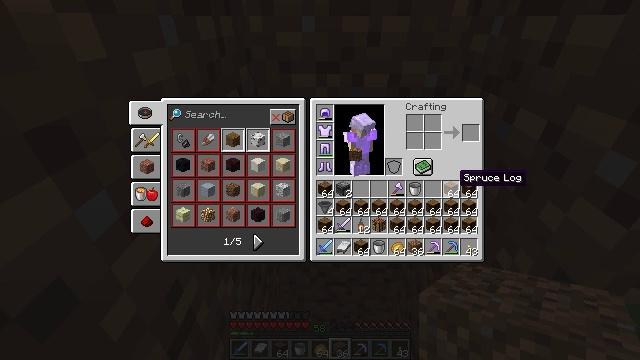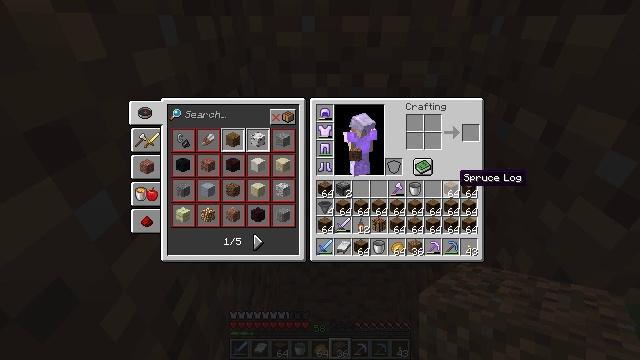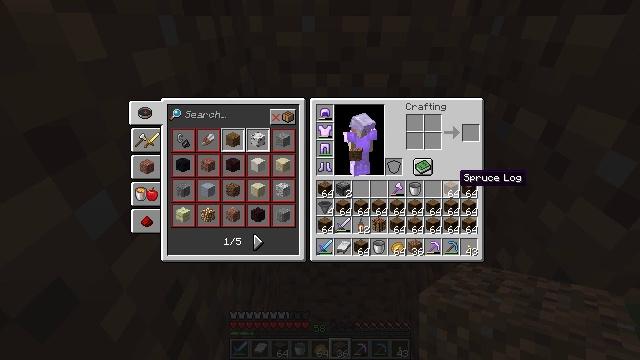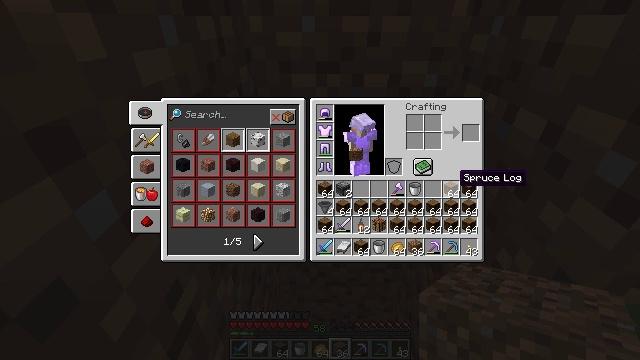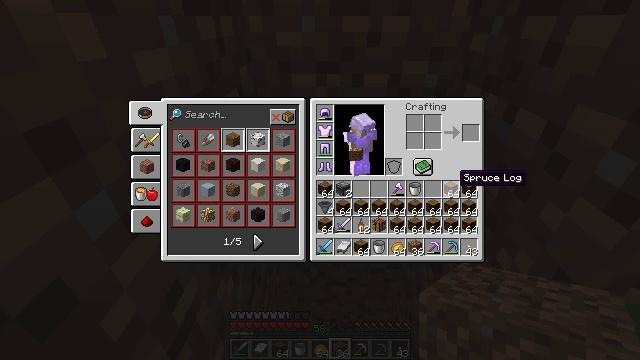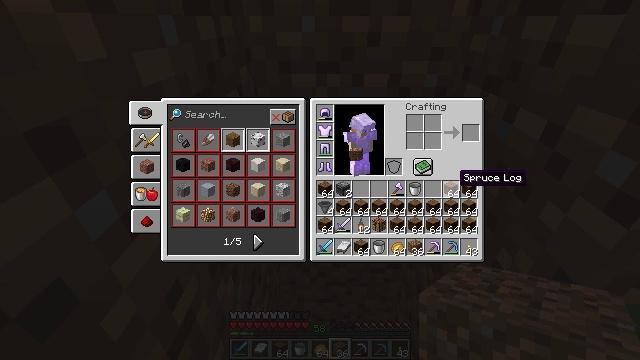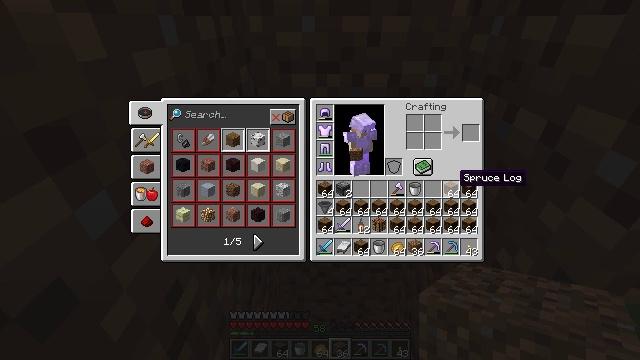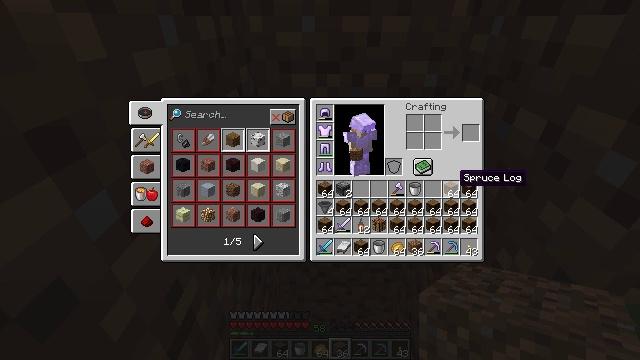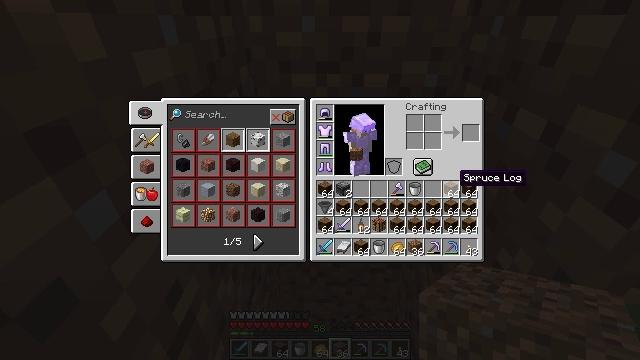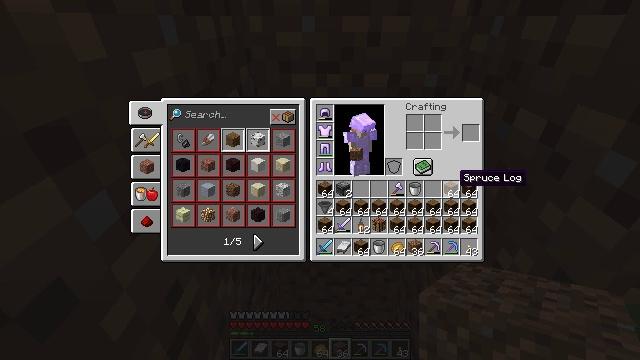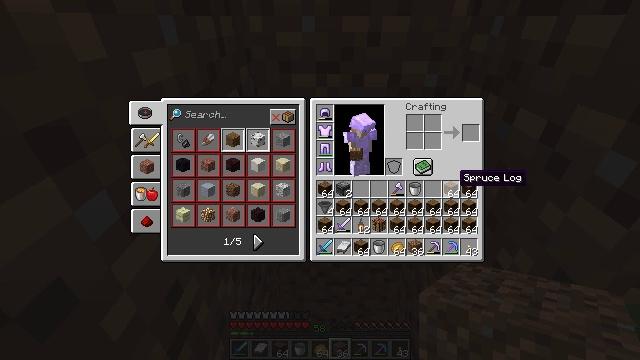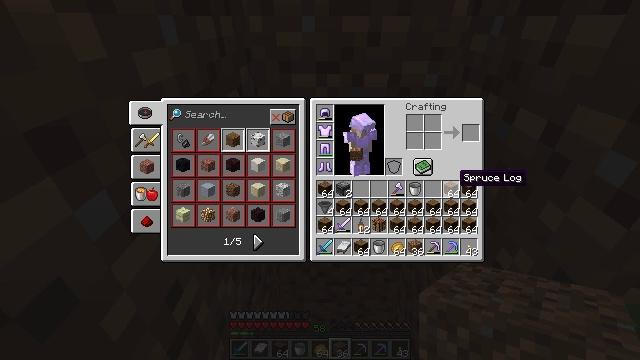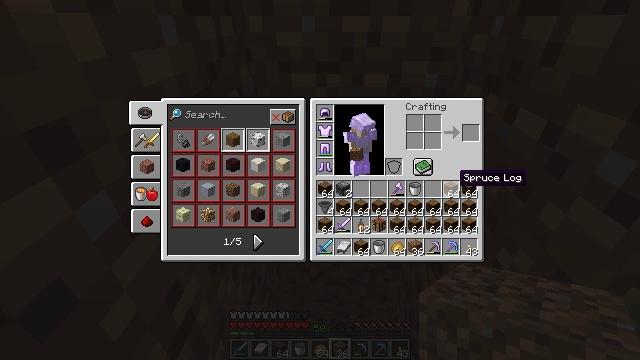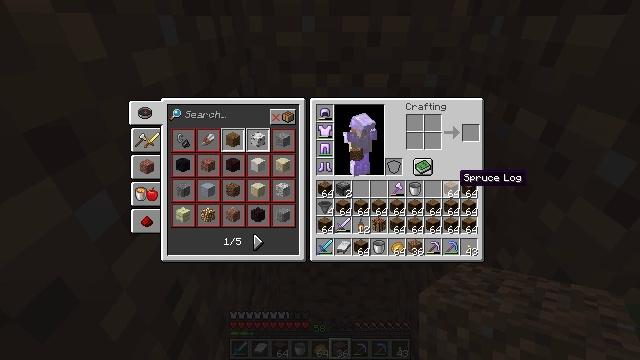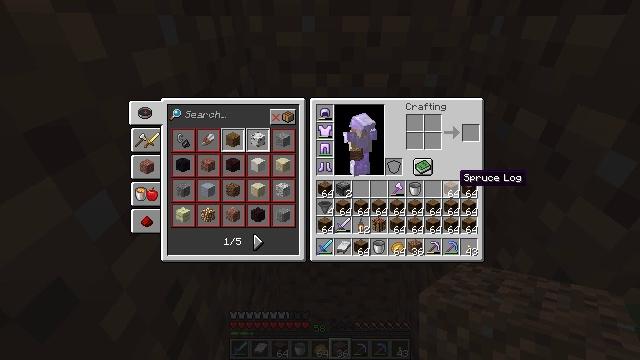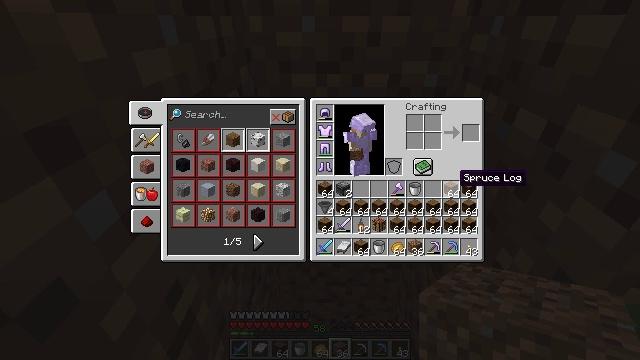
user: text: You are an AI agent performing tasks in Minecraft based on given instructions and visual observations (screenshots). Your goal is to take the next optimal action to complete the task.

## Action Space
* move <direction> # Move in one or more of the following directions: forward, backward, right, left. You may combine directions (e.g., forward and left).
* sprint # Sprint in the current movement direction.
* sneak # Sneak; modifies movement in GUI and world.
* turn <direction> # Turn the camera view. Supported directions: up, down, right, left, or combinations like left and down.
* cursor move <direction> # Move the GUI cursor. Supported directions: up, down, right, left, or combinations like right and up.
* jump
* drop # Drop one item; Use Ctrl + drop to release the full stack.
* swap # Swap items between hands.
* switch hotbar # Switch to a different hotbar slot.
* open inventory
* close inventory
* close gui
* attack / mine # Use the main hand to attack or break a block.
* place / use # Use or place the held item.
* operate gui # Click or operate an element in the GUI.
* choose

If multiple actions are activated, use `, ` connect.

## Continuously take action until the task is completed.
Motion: motion action
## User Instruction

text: Remove a spruce log from the inventory.
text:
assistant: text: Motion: no_op
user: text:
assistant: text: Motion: no_op
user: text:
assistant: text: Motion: no_op
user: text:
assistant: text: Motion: no_op
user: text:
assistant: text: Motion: no_op
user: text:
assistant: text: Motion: no_op
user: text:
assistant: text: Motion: no_op
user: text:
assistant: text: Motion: no_op
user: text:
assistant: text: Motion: no_op
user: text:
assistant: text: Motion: no_op
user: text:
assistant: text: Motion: no_op
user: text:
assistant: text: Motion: no_op
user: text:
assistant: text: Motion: no_op
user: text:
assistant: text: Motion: no_op
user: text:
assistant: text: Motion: no_op
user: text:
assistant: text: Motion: no_op
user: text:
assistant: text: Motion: no_op
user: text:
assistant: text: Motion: no_op
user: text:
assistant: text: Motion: no_op
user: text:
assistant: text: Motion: no_op
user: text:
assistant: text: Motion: no_op
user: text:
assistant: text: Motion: no_op
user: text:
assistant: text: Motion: no_op
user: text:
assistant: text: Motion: no_op
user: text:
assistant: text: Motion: no_op
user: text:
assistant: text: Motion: no_op
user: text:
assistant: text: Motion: no_op
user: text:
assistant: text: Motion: no_op
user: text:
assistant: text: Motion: no_op
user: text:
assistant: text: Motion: no_op